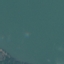
Land use / land cover class: SeaLake